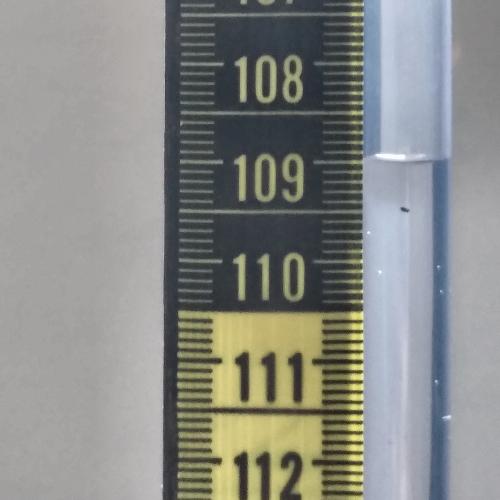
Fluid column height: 109.0 cm